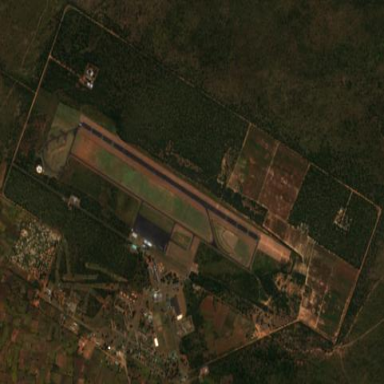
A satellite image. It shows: Military airfield located within aerodrome.